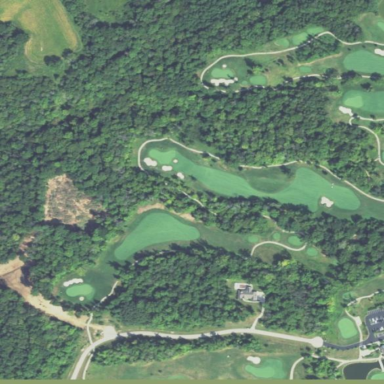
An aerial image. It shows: Area with grass used as rough in golf course.